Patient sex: M
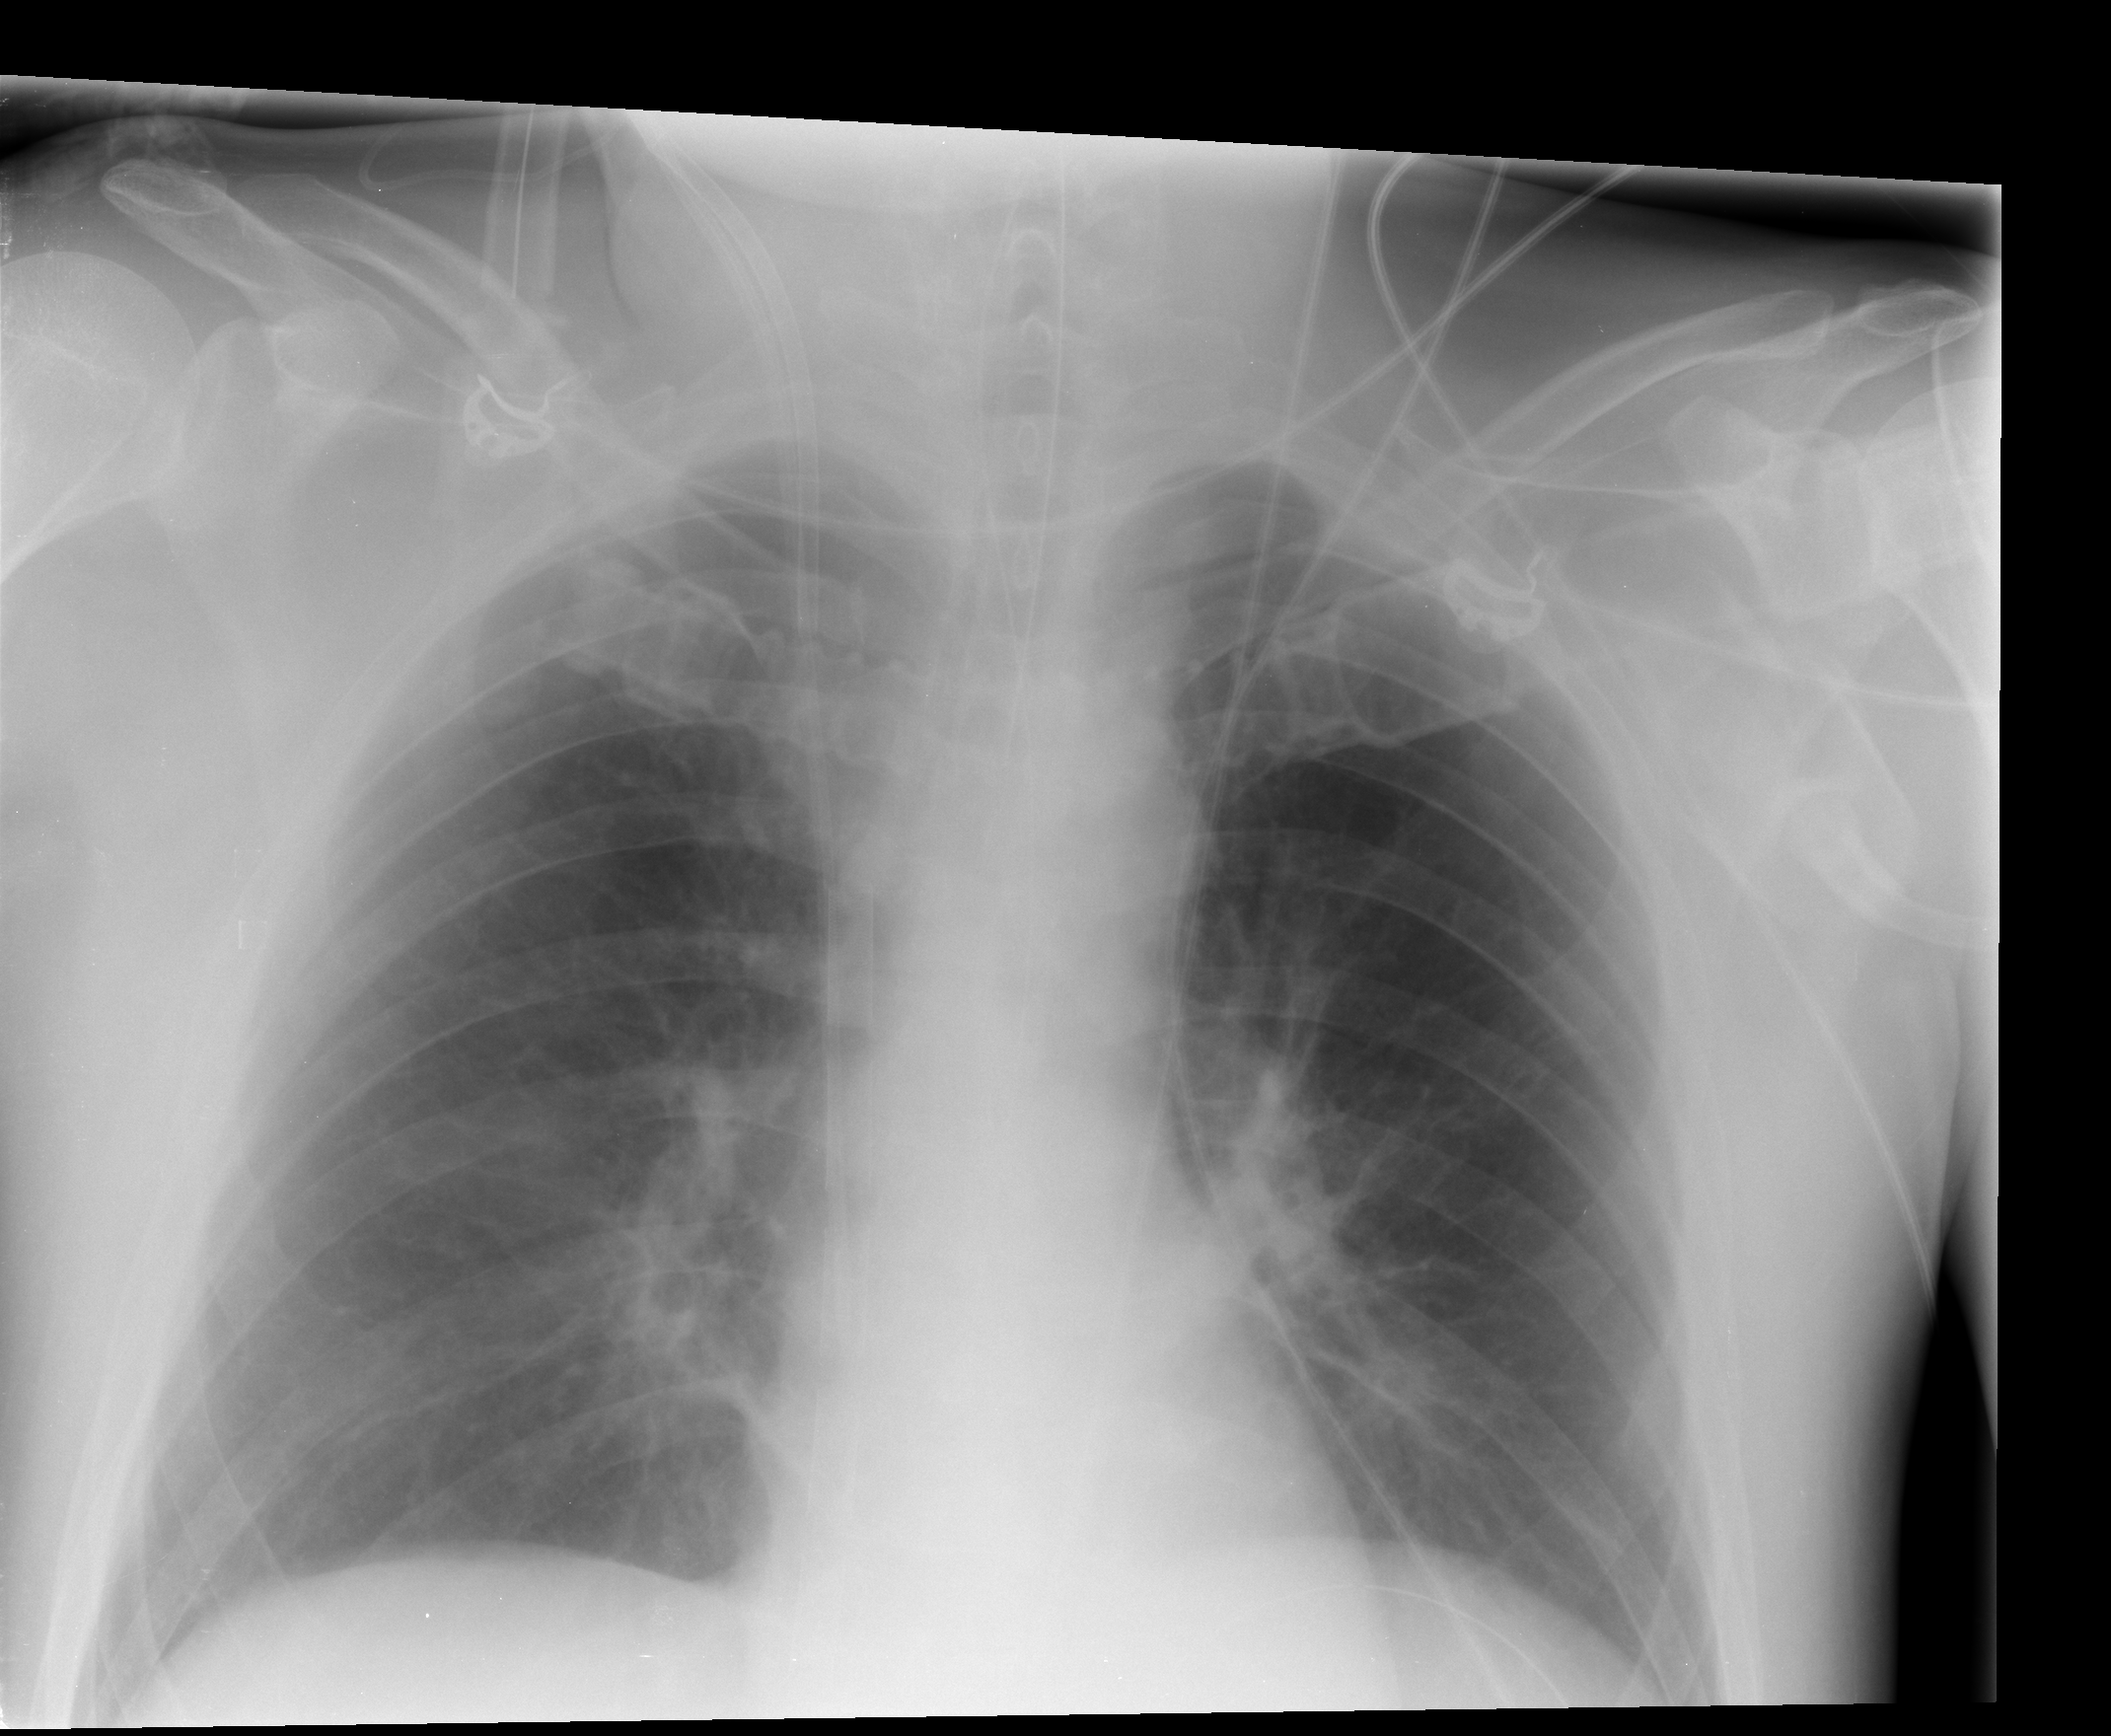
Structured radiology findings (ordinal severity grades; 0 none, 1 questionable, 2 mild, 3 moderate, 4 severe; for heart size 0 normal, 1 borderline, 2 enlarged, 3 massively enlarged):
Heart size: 0
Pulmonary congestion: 2
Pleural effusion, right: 0
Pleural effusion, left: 0
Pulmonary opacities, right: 0
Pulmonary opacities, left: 0
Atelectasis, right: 0
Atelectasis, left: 0